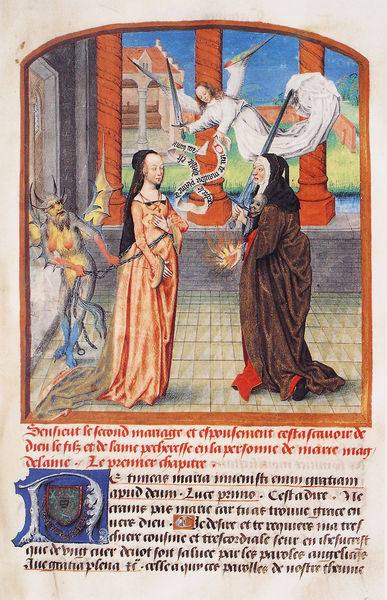
Titel: Le Second mariage et espousement entre Dieu le Filz et l’am pecheresse en la personne de Marie Magdeleine
Künstler: Jean d’ Ecckoute
Institution: Valenciennes, Bibliothèque Médiathèque
Schlagwörter: blau, feuer, weiß, frauen, frau, kleid, säulen, tür, haus, rot, schleier, jung, bibel, schädel, bild, häuser, kirche, blatt, engel, schrift, papier, perspektive, kette, hof, französisch, halle, buch, flammen, jungfrau, seite, fliesen, illustration, schwert, schwerter, text, initiale, arkaden, totenkopf, gotisch, teufel, mittelalter, hörner, maria, erzengel, fraktur, luzifer, michael, hexe, heiligenbild, latein, spruchband, rotes gewand, initial, buchmalerei, säueln, margarete, n, bodenkachel